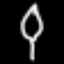
Label: leaf